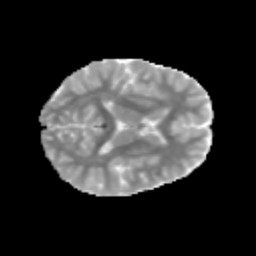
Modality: MD
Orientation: axial
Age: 12
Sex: male
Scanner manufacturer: siemens
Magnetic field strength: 3 T
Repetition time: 3.8 s
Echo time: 0.07 s